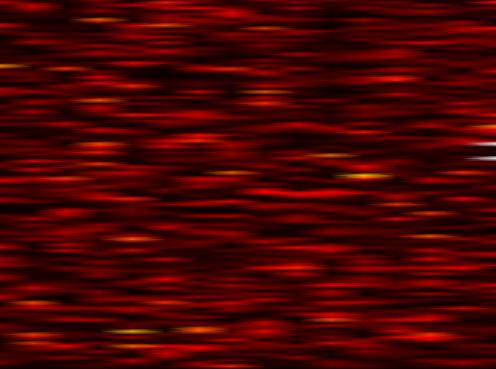
Label: OFDM